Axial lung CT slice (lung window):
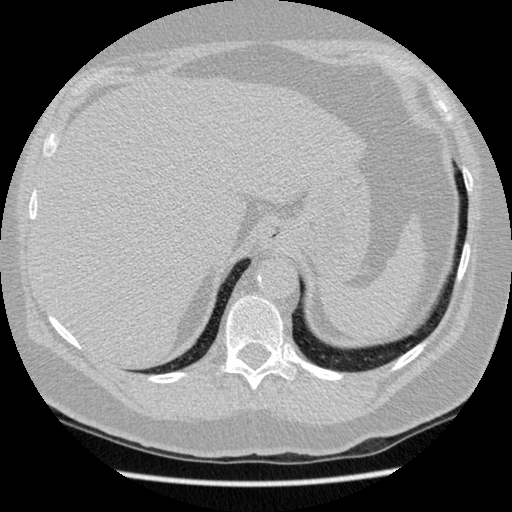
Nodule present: no